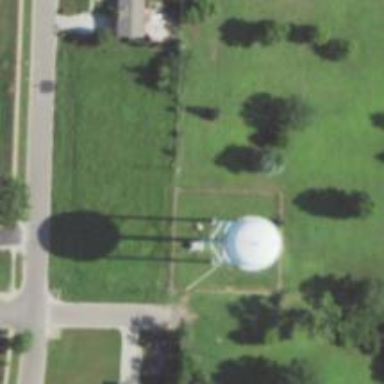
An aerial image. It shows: Water tower that is man-made.